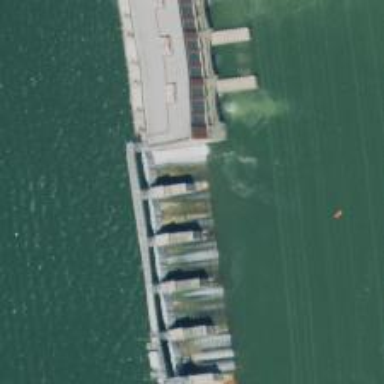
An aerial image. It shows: Spillway along waterway.